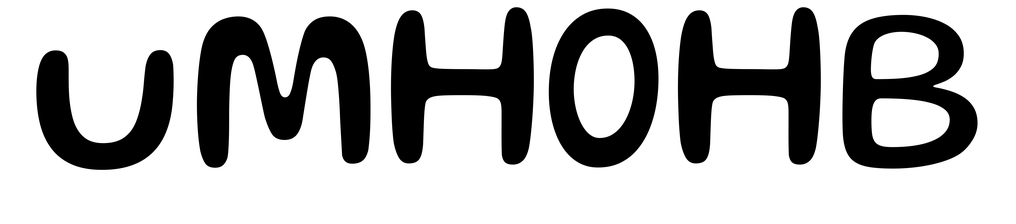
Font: Gluten_Regular